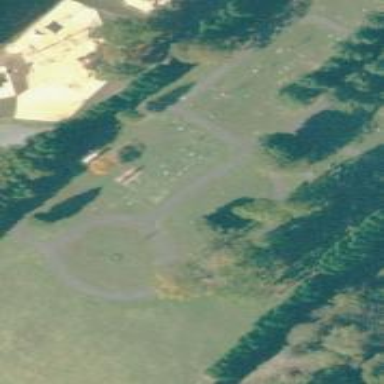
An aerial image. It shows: Cemetery.